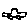
Label: car